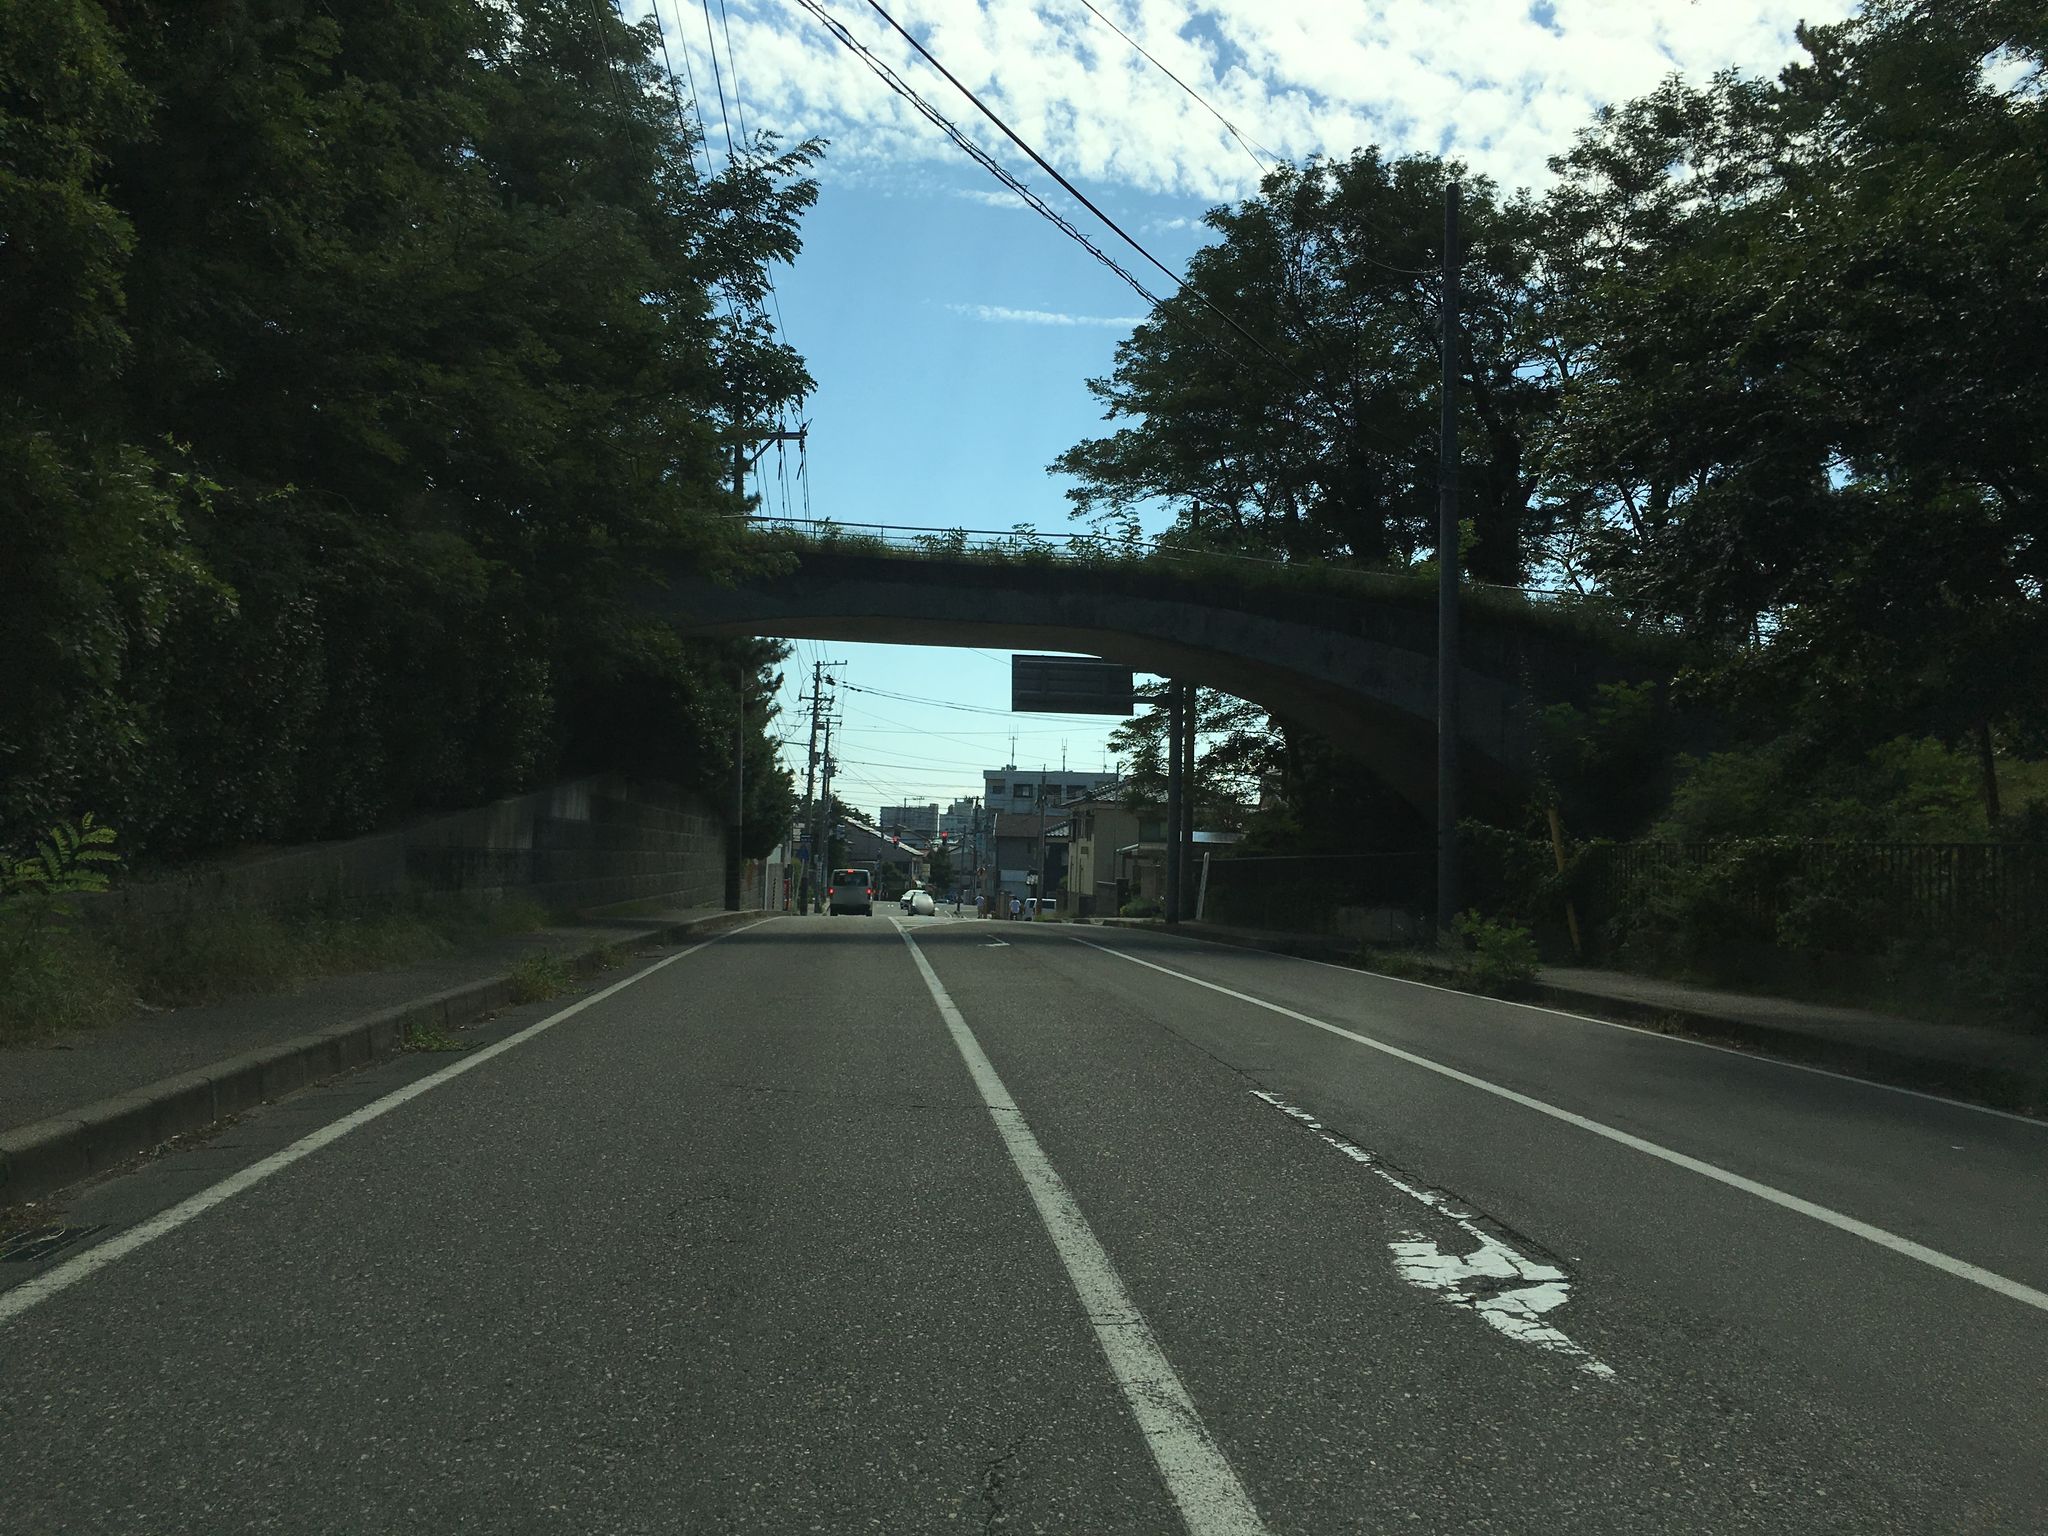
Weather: cloudy
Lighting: day
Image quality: good
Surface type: driving surface
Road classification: tertiary
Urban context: urban centre
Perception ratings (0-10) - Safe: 1.39, Lively: 1.69, Beautiful: 5.32, Boring: 2.68, Depressing: 4.02, Wealthy: 2.53